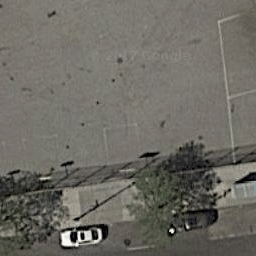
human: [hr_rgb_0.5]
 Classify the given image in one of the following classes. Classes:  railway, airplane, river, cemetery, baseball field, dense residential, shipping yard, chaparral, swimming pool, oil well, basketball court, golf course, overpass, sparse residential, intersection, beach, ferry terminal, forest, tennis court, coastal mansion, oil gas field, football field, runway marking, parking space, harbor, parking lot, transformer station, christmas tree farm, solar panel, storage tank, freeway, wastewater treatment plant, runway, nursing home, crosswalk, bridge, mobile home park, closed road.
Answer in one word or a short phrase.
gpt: basketball court